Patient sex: M
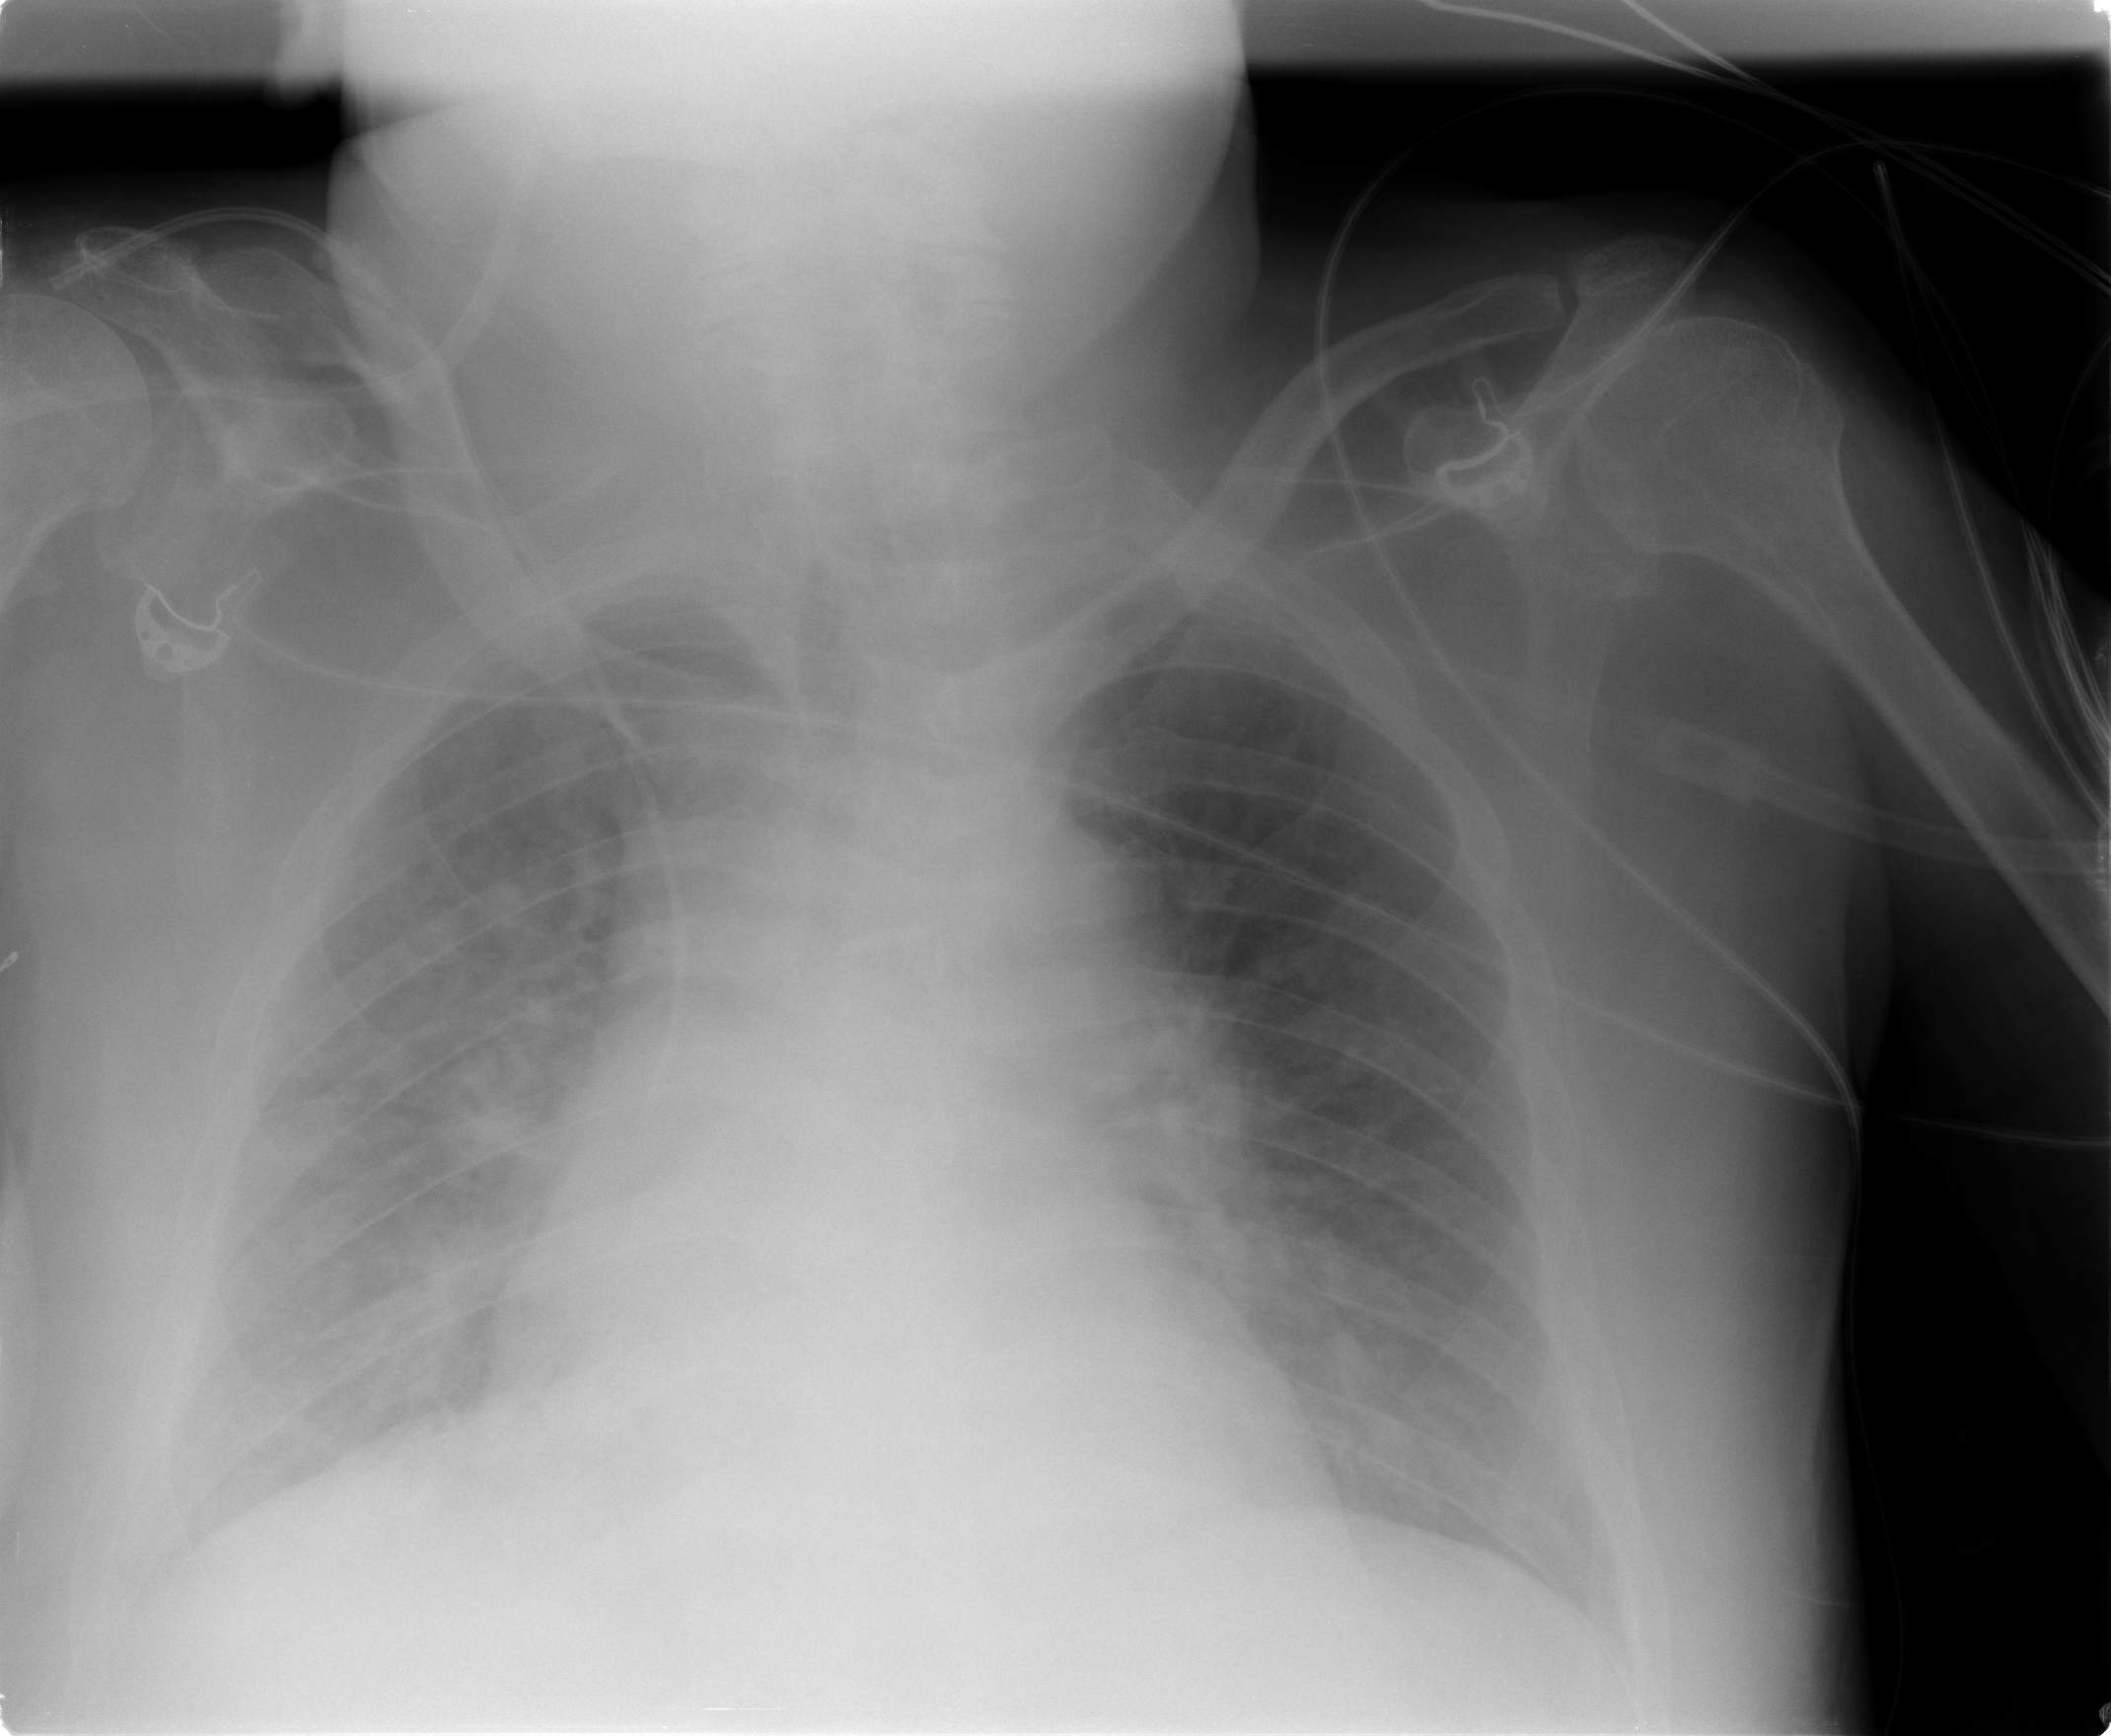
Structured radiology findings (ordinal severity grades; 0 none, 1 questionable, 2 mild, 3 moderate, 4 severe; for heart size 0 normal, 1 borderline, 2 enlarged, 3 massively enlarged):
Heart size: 1
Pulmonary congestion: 2
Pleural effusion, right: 0
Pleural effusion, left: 0
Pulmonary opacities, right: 2
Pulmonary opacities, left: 0
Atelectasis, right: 0
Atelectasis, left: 0